Brain MRI, t2w sequence, axial 2D slice.
Patient: age 34, sex M, weight 90 kg, height 1.9 m
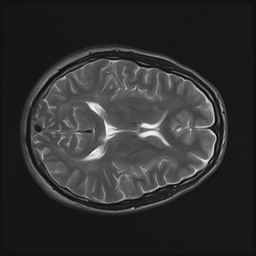